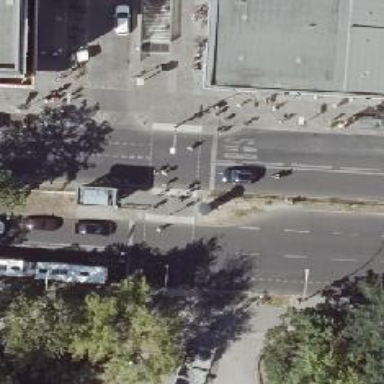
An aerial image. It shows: Asphalt surface with shared bus and cycle lane on the right.